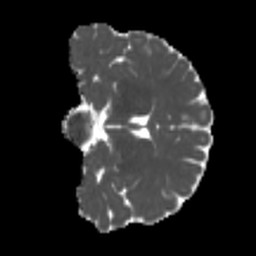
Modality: MD
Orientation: coronal
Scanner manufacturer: siemens
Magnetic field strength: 3 T
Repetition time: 4 s
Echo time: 0.0594 s